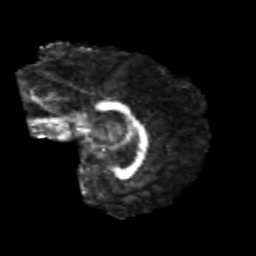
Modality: FA
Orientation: sagittal
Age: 21
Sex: male
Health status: healthy
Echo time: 0.074 s